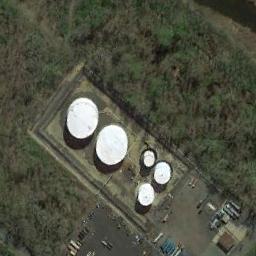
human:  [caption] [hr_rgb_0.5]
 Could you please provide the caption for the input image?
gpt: Many trees are near the storage tanks .

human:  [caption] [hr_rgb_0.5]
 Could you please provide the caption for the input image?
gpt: There are some white storage tanks on the bare land next to some trees .

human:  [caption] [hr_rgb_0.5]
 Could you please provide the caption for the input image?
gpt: Here are three sizes of storage tanks .

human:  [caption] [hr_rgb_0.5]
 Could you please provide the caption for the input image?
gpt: There are five differently sized storage tanks in the factory, And there are large lawns in the factory .

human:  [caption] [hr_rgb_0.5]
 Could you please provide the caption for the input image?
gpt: There are five storage tanks with many green trees around .